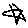
Label: star